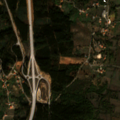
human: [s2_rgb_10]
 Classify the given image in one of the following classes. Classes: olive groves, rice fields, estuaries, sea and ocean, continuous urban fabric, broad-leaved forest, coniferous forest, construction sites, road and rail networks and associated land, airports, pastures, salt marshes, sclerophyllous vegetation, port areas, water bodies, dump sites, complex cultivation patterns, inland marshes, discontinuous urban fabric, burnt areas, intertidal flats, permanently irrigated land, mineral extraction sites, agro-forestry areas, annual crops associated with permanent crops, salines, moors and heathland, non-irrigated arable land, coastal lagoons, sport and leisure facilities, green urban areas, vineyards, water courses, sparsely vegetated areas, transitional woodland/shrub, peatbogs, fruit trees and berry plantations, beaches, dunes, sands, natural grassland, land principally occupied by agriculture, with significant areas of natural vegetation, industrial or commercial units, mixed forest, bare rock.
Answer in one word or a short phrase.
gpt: complex cultivation patterns, broad-leaved forest, mixed forest